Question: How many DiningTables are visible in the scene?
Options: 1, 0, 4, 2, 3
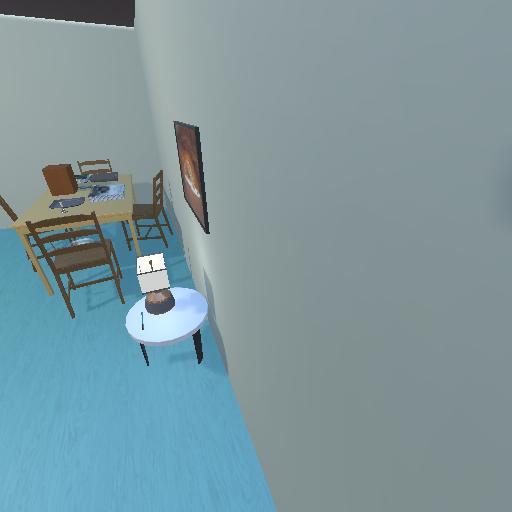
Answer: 1